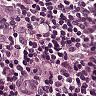
Metastatic tissue present: yes